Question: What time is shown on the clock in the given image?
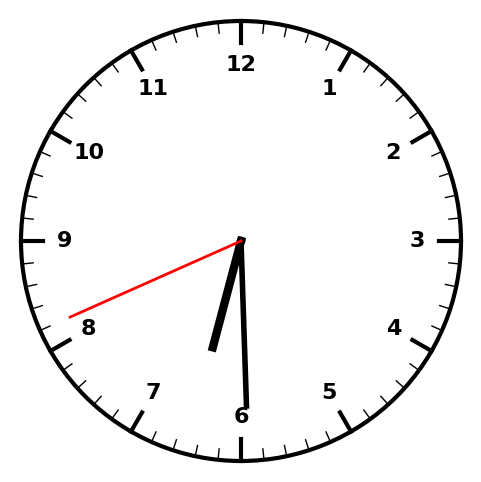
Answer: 06:29:41